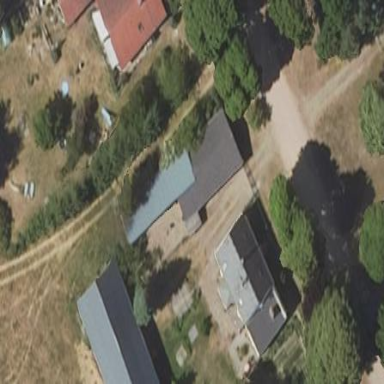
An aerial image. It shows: Shed.